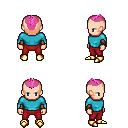
a pixel art fantasy rpg character, male body template, human, light skin, teal long-sleeve shirt, red pants, pink short mohawk hairstyle, cloth bracers, gold boots, four views (front, back, left, right), 2x2 character sprite sheet, small pixel art, hard edges, no anti-aliasing